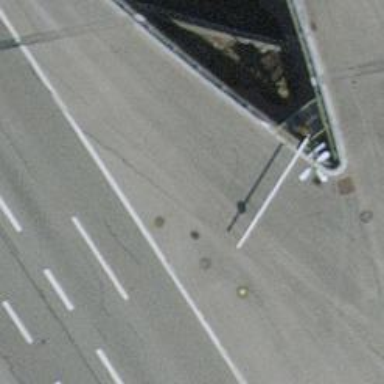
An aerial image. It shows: Lift gate barrier.